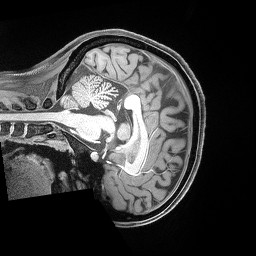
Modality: T1w
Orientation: sagittal
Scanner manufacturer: siemens
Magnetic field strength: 3 T
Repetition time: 2.53 s
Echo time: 0.00169 s